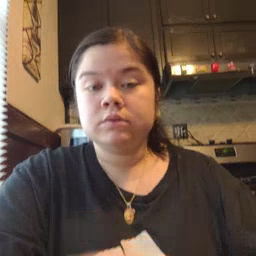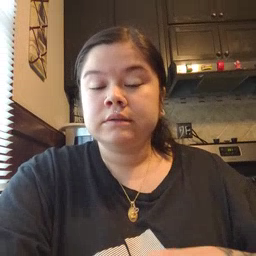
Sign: stairs